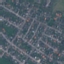
Land use / land cover: Residential